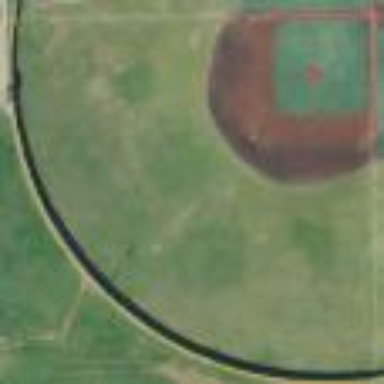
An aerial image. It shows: Baseball pitch for leisure land activities.